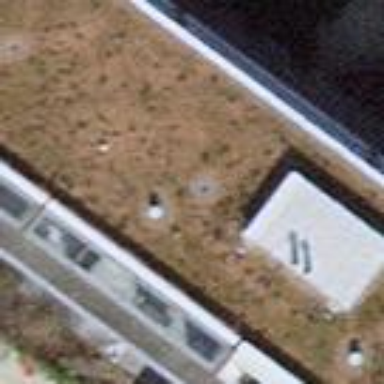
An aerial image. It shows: Red house with flat roof.